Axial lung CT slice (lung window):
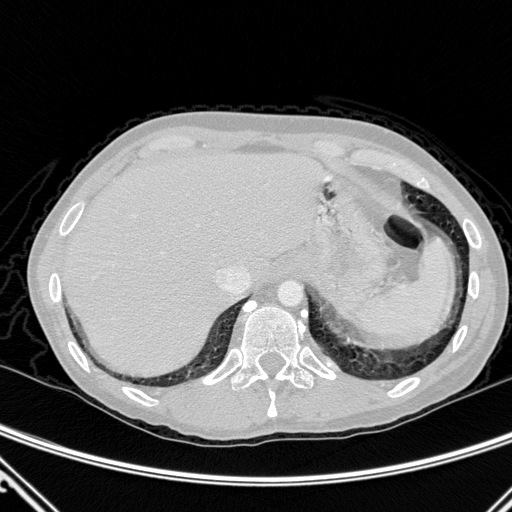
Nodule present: no